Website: macys
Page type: cross-sells
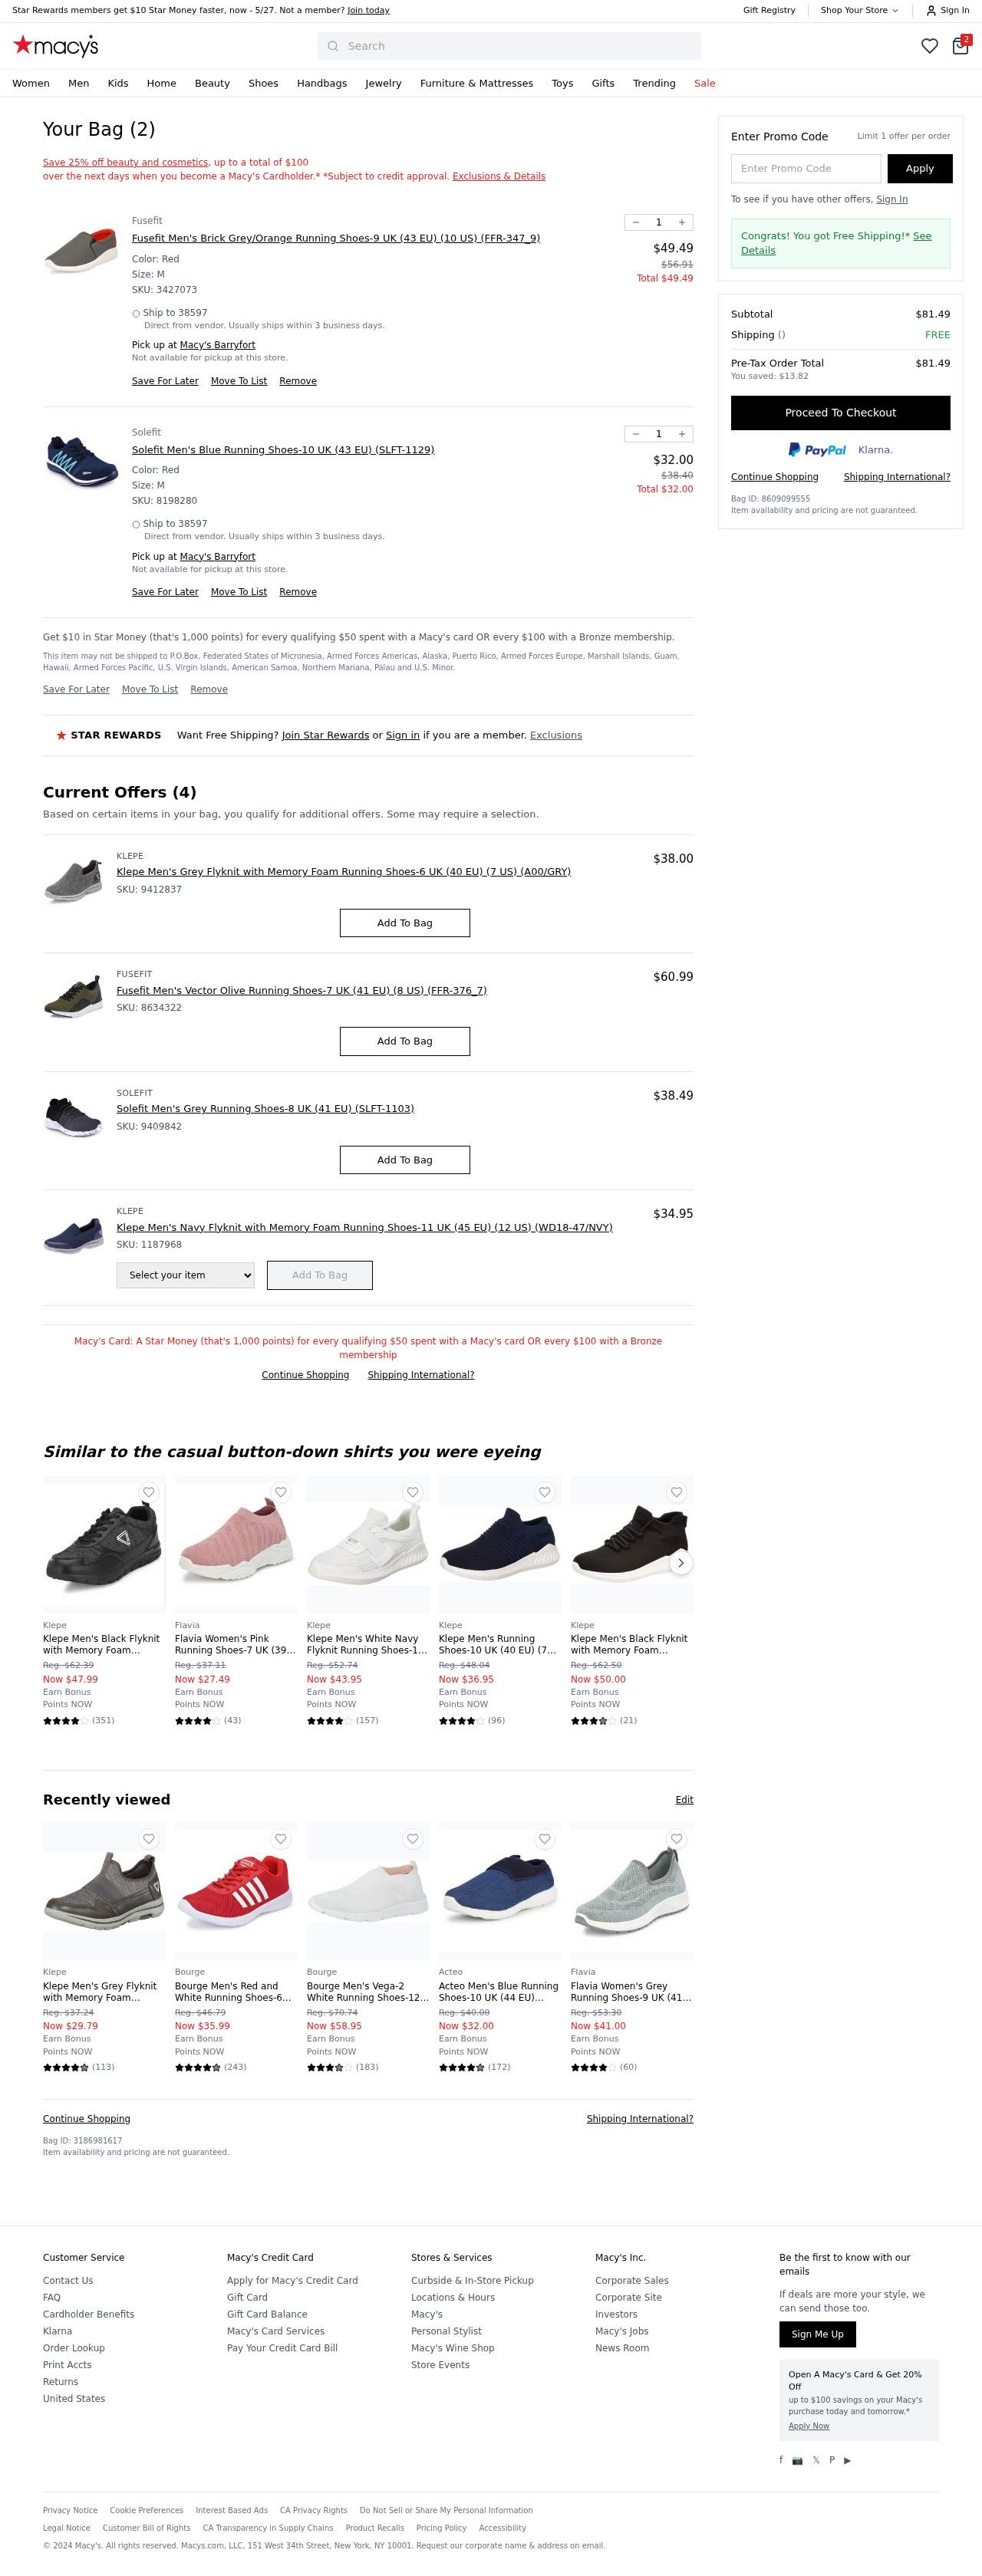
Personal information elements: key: PII_CITY
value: Barryfort
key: PII_POSTCODE
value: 38597
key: PII_PROMO_CODE
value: OFF10
Product elements: key: PRODUCT10_BRAND
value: Klepe
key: PRODUCT10_NAME
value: Klepe Men's Grey Flyknit with Memory Foam Running Shoes-7 UK (41 EU) (8 US) (BX020/GRY)
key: PRODUCT10_NUM_RATINGS
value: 113
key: PRODUCT10_PRICE
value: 29.79
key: PRODUCT10_RATING
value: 4.7
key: PRODUCT11_BRAND
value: Bourge
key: PRODUCT11_NAME
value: Bourge Men's Red and White Running Shoes-6 UK (40 EU) (7 US) (Reef-35)
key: PRODUCT11_NUM_RATINGS
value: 243
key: PRODUCT11_PRICE
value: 35.99
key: PRODUCT11_RATING
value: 4.6
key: PRODUCT12_BRAND
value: Bourge
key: PRODUCT12_NAME
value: Bourge Men's Vega-2 White Running Shoes-12 UK (46 EU) (13 US) (Vega-2-12)
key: PRODUCT12_NUM_RATINGS
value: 183
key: PRODUCT12_PRICE
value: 58.95
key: PRODUCT12_RATING
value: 3.5
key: PRODUCT13_BRAND
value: Acteo
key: PRODUCT13_NAME
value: Acteo Men's Blue Running Shoes-10 UK (44 EU) (AC1039-Blue)
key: PRODUCT13_NUM_RATINGS
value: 172
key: PRODUCT13_PRICE
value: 32
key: PRODUCT13_RATING
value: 4.9
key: PRODUCT14_BRAND
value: Flavia
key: PRODUCT14_NAME
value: Flavia Women's Grey Running Shoes-9 UK (41 EU) (10 US) (FKT/SP021/GRY)
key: PRODUCT14_NUM_RATINGS
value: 60
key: PRODUCT14_PRICE
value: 41
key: PRODUCT14_RATING
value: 4
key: PRODUCT15_BRAND
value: Klepe
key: PRODUCT15_NAME
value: Klepe Men's Grey Flyknit with Memory Foam Running Shoes-6 UK (40 EU) (7 US) (A00/GRY)
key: PRODUCT15_PRICE
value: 38
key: PRODUCT16_BRAND
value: Solefit
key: PRODUCT16_NAME
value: Solefit Men's Grey Running Shoes-8 UK (41 EU) (SLFT-1103)
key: PRODUCT16_PRICE
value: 38.49
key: PRODUCT1_BRAND
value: Fusefit
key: PRODUCT1_NAME
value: Fusefit Men's Brick Grey/Orange Running Shoes-9 UK (43 EU) (10 US) (FFR-347_9)
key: PRODUCT1_PRICE
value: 49.49
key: PRODUCT1_QUANTITY
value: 1
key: PRODUCT2_BRAND
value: Solefit
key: PRODUCT2_NAME
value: Solefit Men's Blue Running Shoes-10 UK (43 EU) (SLFT-1129)
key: PRODUCT2_PRICE
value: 32
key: PRODUCT2_QUANTITY
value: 1
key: PRODUCT3_BRAND
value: Fusefit
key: PRODUCT3_NAME
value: Fusefit Men's Vector Olive Running Shoes-7 UK (41 EU) (8 US) (FFR-376_7)
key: PRODUCT3_PRICE
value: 60.99
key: PRODUCT4_BRAND
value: Klepe
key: PRODUCT4_NAME
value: Klepe Men's Navy Flyknit with Memory Foam Running Shoes-11 UK (45 EU) (12 US) (WD18-47/NVY)
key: PRODUCT4_PRICE
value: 34.95
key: PRODUCT5_BRAND
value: Klepe
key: PRODUCT5_NAME
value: Klepe Men's Black Flyknit with Memory Foam Running Shoes-7 UK (41 EU) (8 US) (CS1-046/BLK)
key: PRODUCT5_NUM_RATINGS
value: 351
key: PRODUCT5_PRICE
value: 47.99
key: PRODUCT5_RATING
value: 4.1
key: PRODUCT6_BRAND
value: Flavia
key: PRODUCT6_NAME
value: Flavia Women's Pink Running Shoes-7 UK (39 EU) (8 US) (FKT/FB-06/PNK)
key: PRODUCT6_NUM_RATINGS
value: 43
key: PRODUCT6_PRICE
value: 27.49
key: PRODUCT6_RATING
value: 4.4
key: PRODUCT7_BRAND
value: Klepe
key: PRODUCT7_NAME
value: Klepe Men's White Navy Flyknit Running Shoes-10 UK (44 EU) (11 US) (KP79/WHTNVY)
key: PRODUCT7_NUM_RATINGS
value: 157
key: PRODUCT7_PRICE
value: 43.95
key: PRODUCT7_RATING
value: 4.3
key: PRODUCT8_BRAND
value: Klepe
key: PRODUCT8_NAME
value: Klepe Men's Running Shoes-10 UK (40 EU) (7 US) (KP0361/NVY)
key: PRODUCT8_NUM_RATINGS
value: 96
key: PRODUCT8_PRICE
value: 36.95
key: PRODUCT8_RATING
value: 4.2
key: PRODUCT9_BRAND
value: Klepe
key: PRODUCT9_NAME
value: Klepe Men's Black Flyknit with Memory Foam Running Shoes-6 UK (40 EU) (7 US) (KP0331/BLK)
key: PRODUCT9_NUM_RATINGS
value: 21
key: PRODUCT9_PRICE
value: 50
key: PRODUCT9_RATING
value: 3.9
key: PRODUCT1_SKU
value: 3427073
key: PRODUCT1_ORIGINAL_PRICE
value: $56.91
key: PRODUCT1_TOTAL
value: $49.49
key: PRODUCT2_SKU
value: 8198280
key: PRODUCT2_ORIGINAL_PRICE
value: $38.40
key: PRODUCT2_TOTAL
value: $32.00
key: PRODUCT15_SKU
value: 9412837
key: PRODUCT3_SKU
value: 8634322
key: PRODUCT16_SKU
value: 9409842
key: PRODUCT4_SKU
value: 1187968
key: PRODUCT5_ORIGINAL_PRICE
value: Reg. $62.39
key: PRODUCT6_ORIGINAL_PRICE
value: Reg. $37.11
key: PRODUCT7_ORIGINAL_PRICE
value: Reg. $52.74
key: PRODUCT8_ORIGINAL_PRICE
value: Reg. $48.04
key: PRODUCT9_ORIGINAL_PRICE
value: Reg. $62.50
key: PRODUCT10_ORIGINAL_PRICE
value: Reg. $37.24
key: PRODUCT11_ORIGINAL_PRICE
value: Reg. $46.79
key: PRODUCT12_ORIGINAL_PRICE
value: Reg. $70.74
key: PRODUCT13_ORIGINAL_PRICE
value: Reg. $40.00
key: PRODUCT14_ORIGINAL_PRICE
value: Reg. $53.30
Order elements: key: ORDER_NUM_ITEMS
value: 2
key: ORDER_SUBTOTAL
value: $81.49
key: ORDER_TOTAL
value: $81.49
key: ORDER_SAVINGS
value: $13.82
Search elements: key: HEADER_SEARCH
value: Search